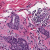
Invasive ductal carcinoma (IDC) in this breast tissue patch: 1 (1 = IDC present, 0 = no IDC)